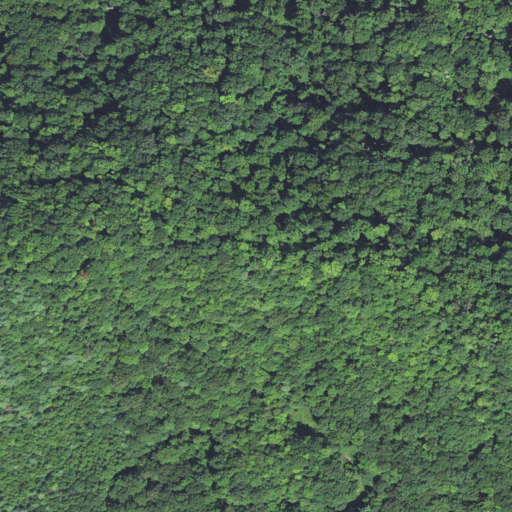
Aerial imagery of gap in North Carolina named Franks Creek Gap containing deciduous forest, mixed forest, and evergreen forest